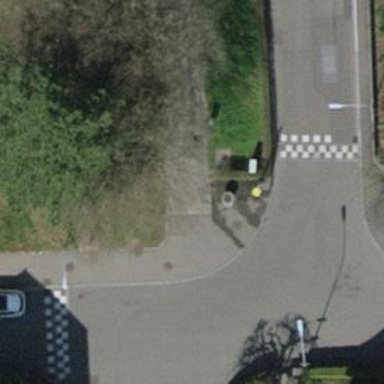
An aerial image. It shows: Footway surfaced with paving stones.